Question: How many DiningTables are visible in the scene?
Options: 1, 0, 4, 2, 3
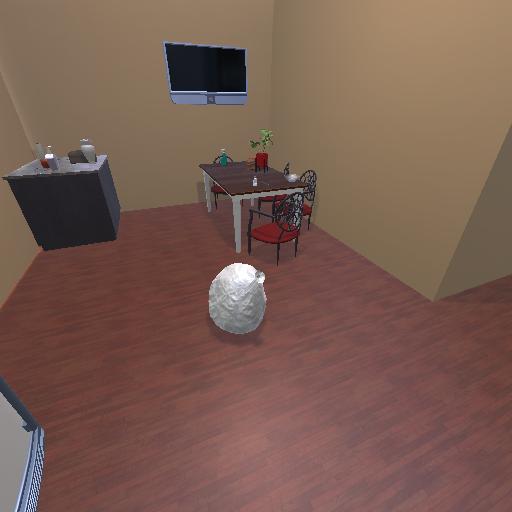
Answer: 1